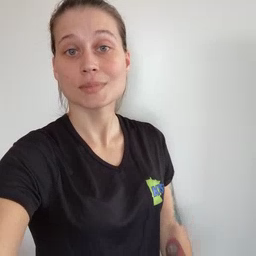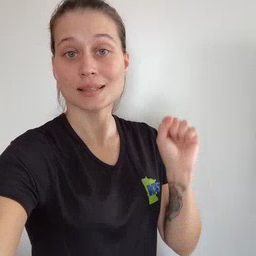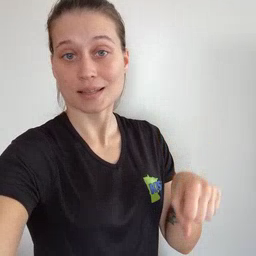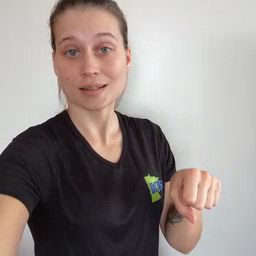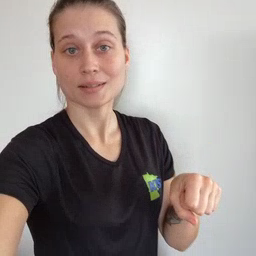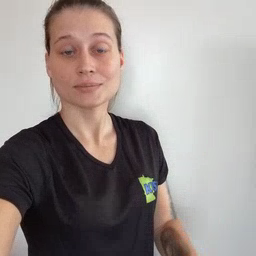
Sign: can